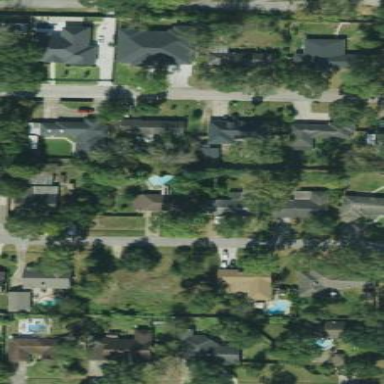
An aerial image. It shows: Single-family residential area.